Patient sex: M
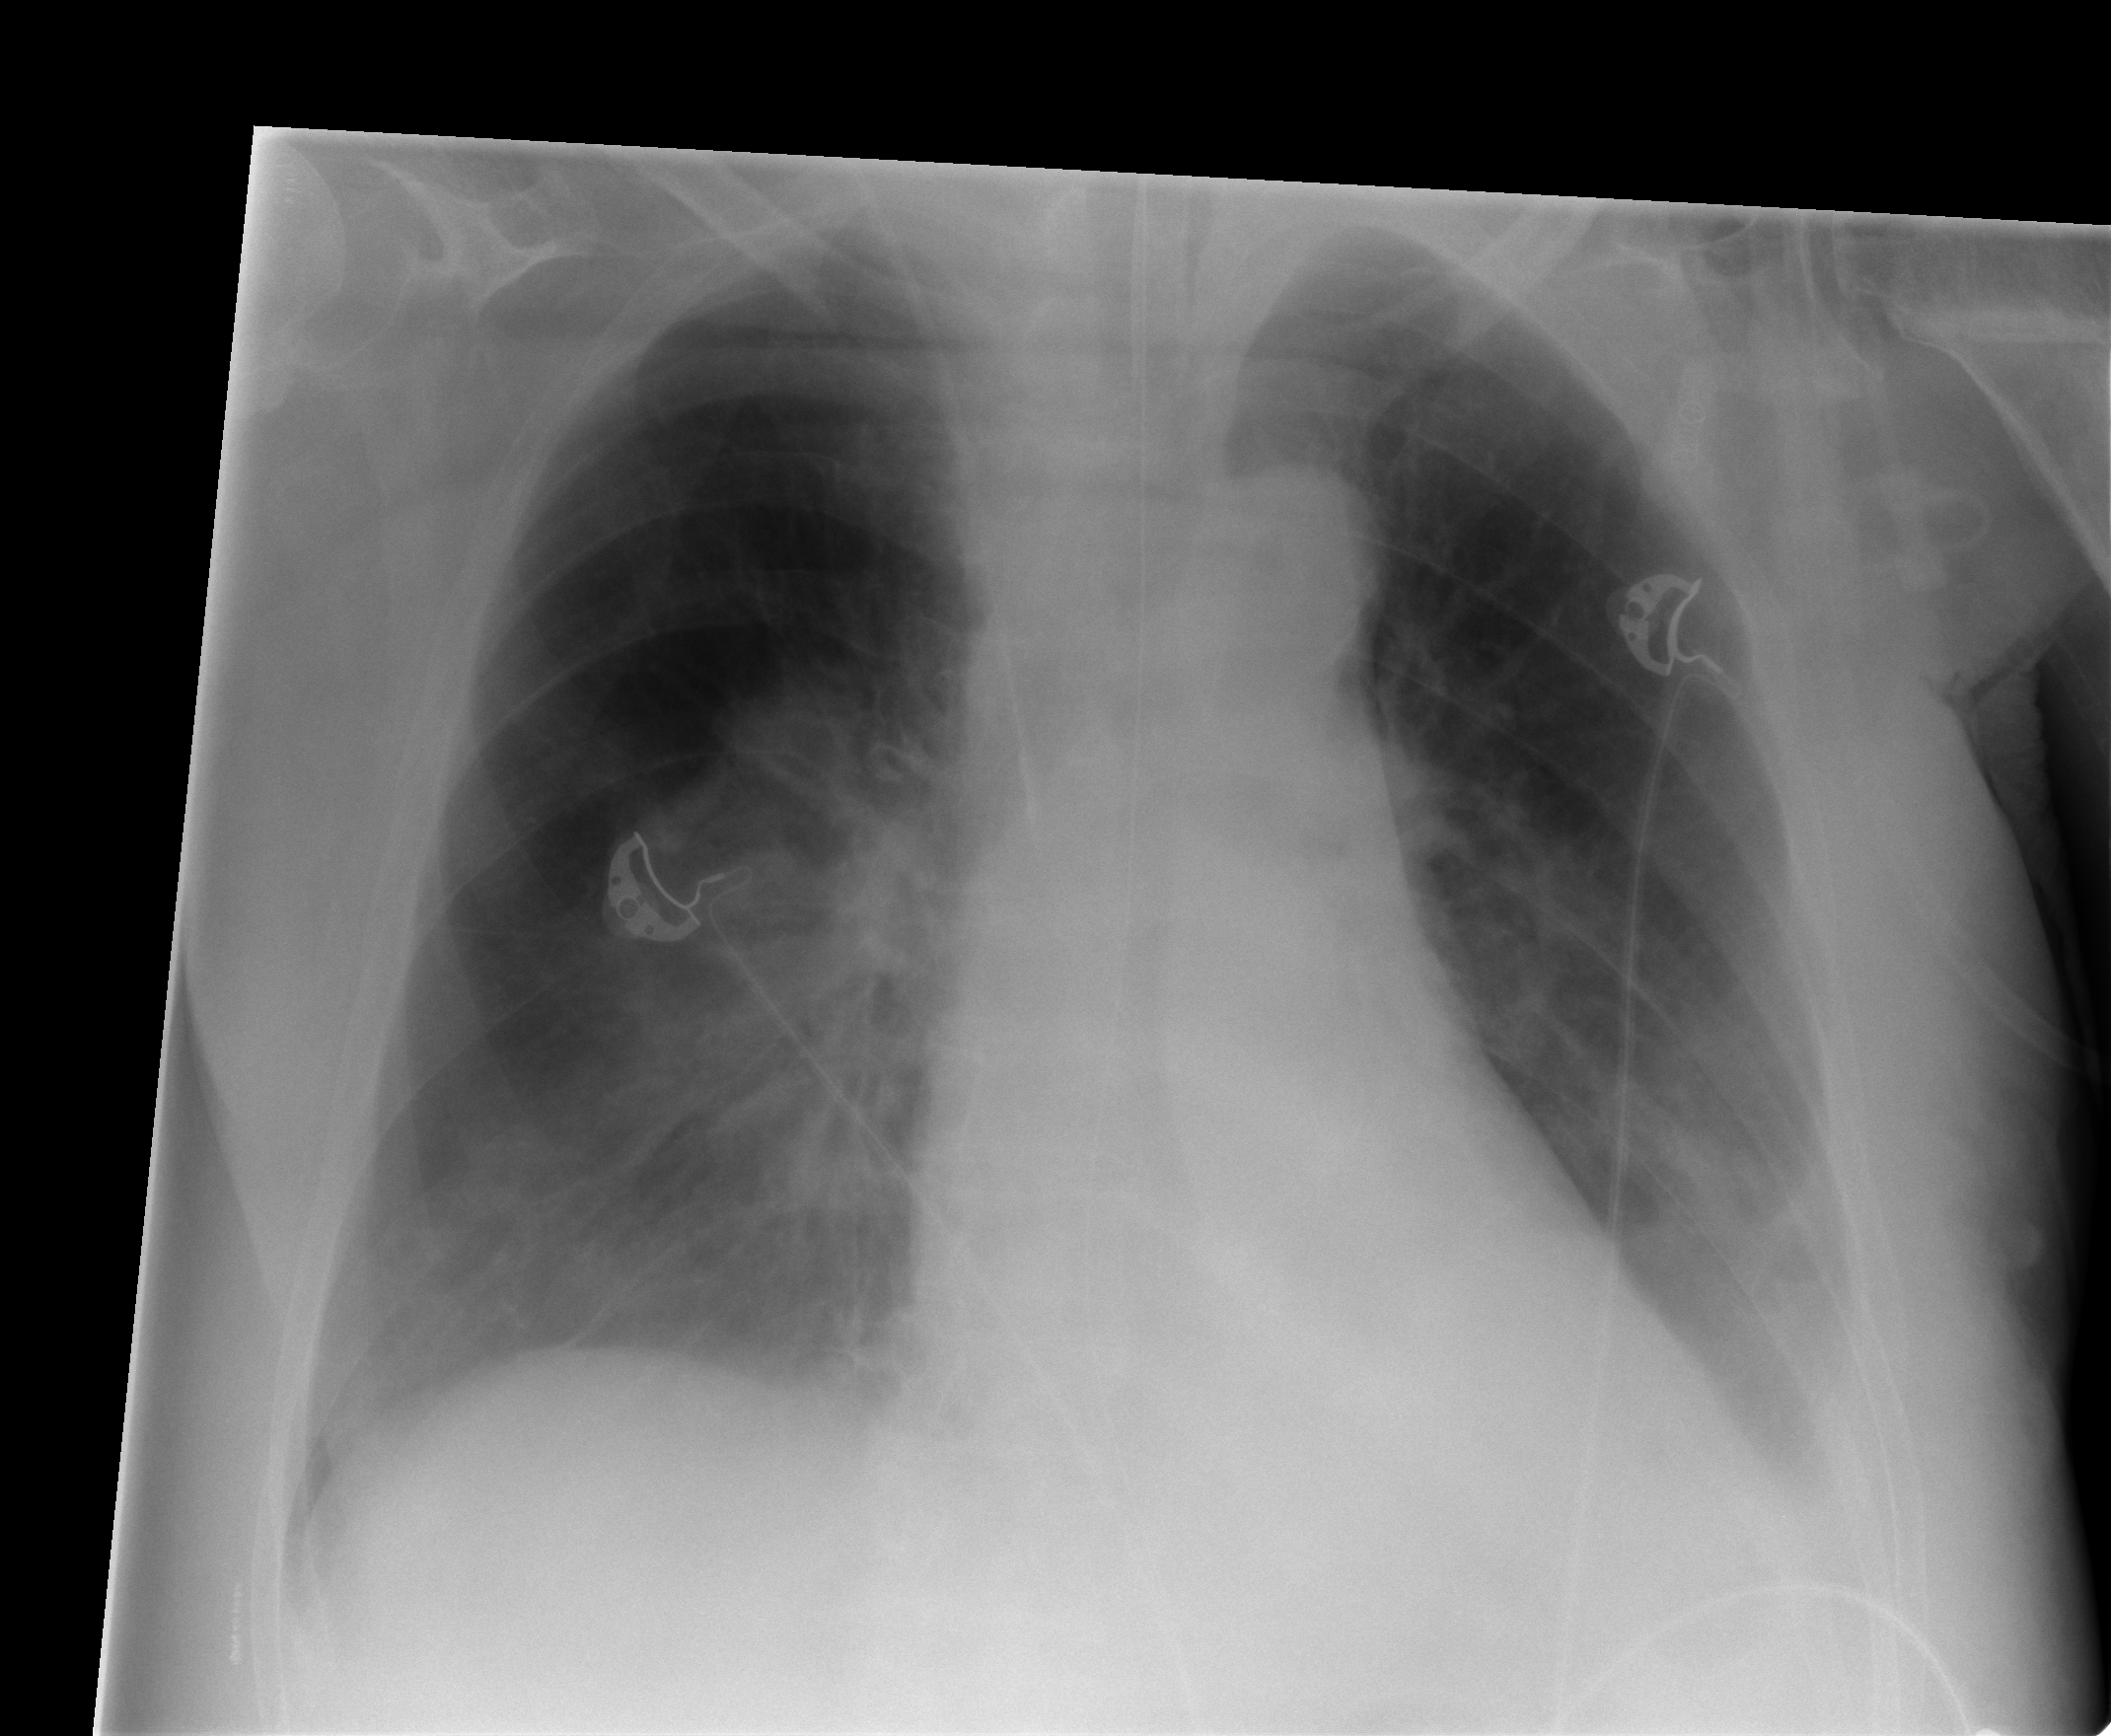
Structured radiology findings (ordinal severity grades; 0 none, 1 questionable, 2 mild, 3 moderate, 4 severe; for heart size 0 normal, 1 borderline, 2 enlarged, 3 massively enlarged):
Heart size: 0
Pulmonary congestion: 1
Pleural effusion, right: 0
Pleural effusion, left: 1
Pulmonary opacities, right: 2
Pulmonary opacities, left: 0
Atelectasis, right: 2
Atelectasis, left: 0